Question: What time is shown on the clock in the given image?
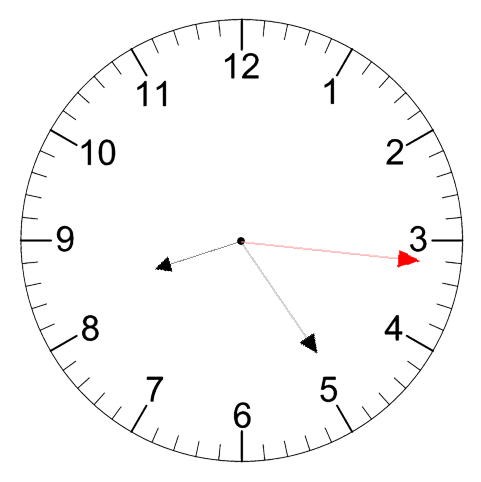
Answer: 08:24:16